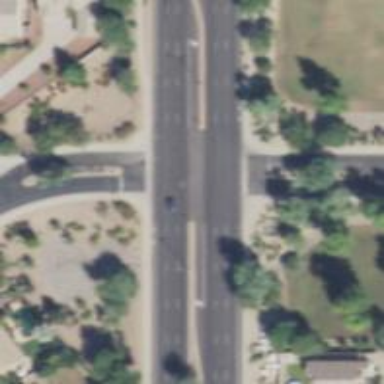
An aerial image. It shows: Secondary road with asphalt surface.